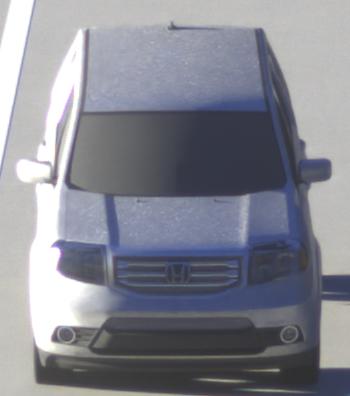
Make: Honda
Model: Pilot
Detailed model: Gen. 2 Facelift
Model produced from: 2012
Model produced until: 2015
Doors: 5
Color: white
Road condition: dry road
Daytime: sunrise or sunset
Contrast: high contrast